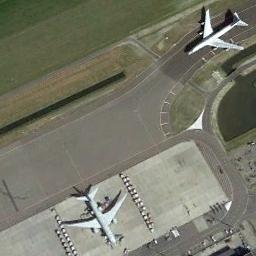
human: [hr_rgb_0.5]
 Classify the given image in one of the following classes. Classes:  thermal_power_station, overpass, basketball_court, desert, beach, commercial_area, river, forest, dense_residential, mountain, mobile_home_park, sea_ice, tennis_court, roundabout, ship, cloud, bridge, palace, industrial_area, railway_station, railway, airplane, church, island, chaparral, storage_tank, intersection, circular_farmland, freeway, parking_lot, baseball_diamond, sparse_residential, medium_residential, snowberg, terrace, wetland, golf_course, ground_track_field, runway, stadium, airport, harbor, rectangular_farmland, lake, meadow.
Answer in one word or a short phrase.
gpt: airplane